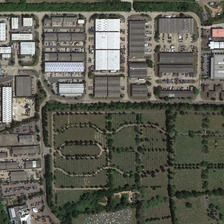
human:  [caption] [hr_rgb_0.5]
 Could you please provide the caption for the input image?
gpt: many buildings are in an industriala area near some green trees .

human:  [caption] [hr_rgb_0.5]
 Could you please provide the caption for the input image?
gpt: many buildings are in an industriala area near some green trees .

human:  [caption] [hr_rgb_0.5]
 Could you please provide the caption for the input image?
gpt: many buildings are in an industriala area near some green trees .

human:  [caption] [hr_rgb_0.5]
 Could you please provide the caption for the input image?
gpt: many buildings are in an industriala area near some green trees .

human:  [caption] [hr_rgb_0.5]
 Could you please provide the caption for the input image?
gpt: many buildings are in an industriala area near some green trees .